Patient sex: M
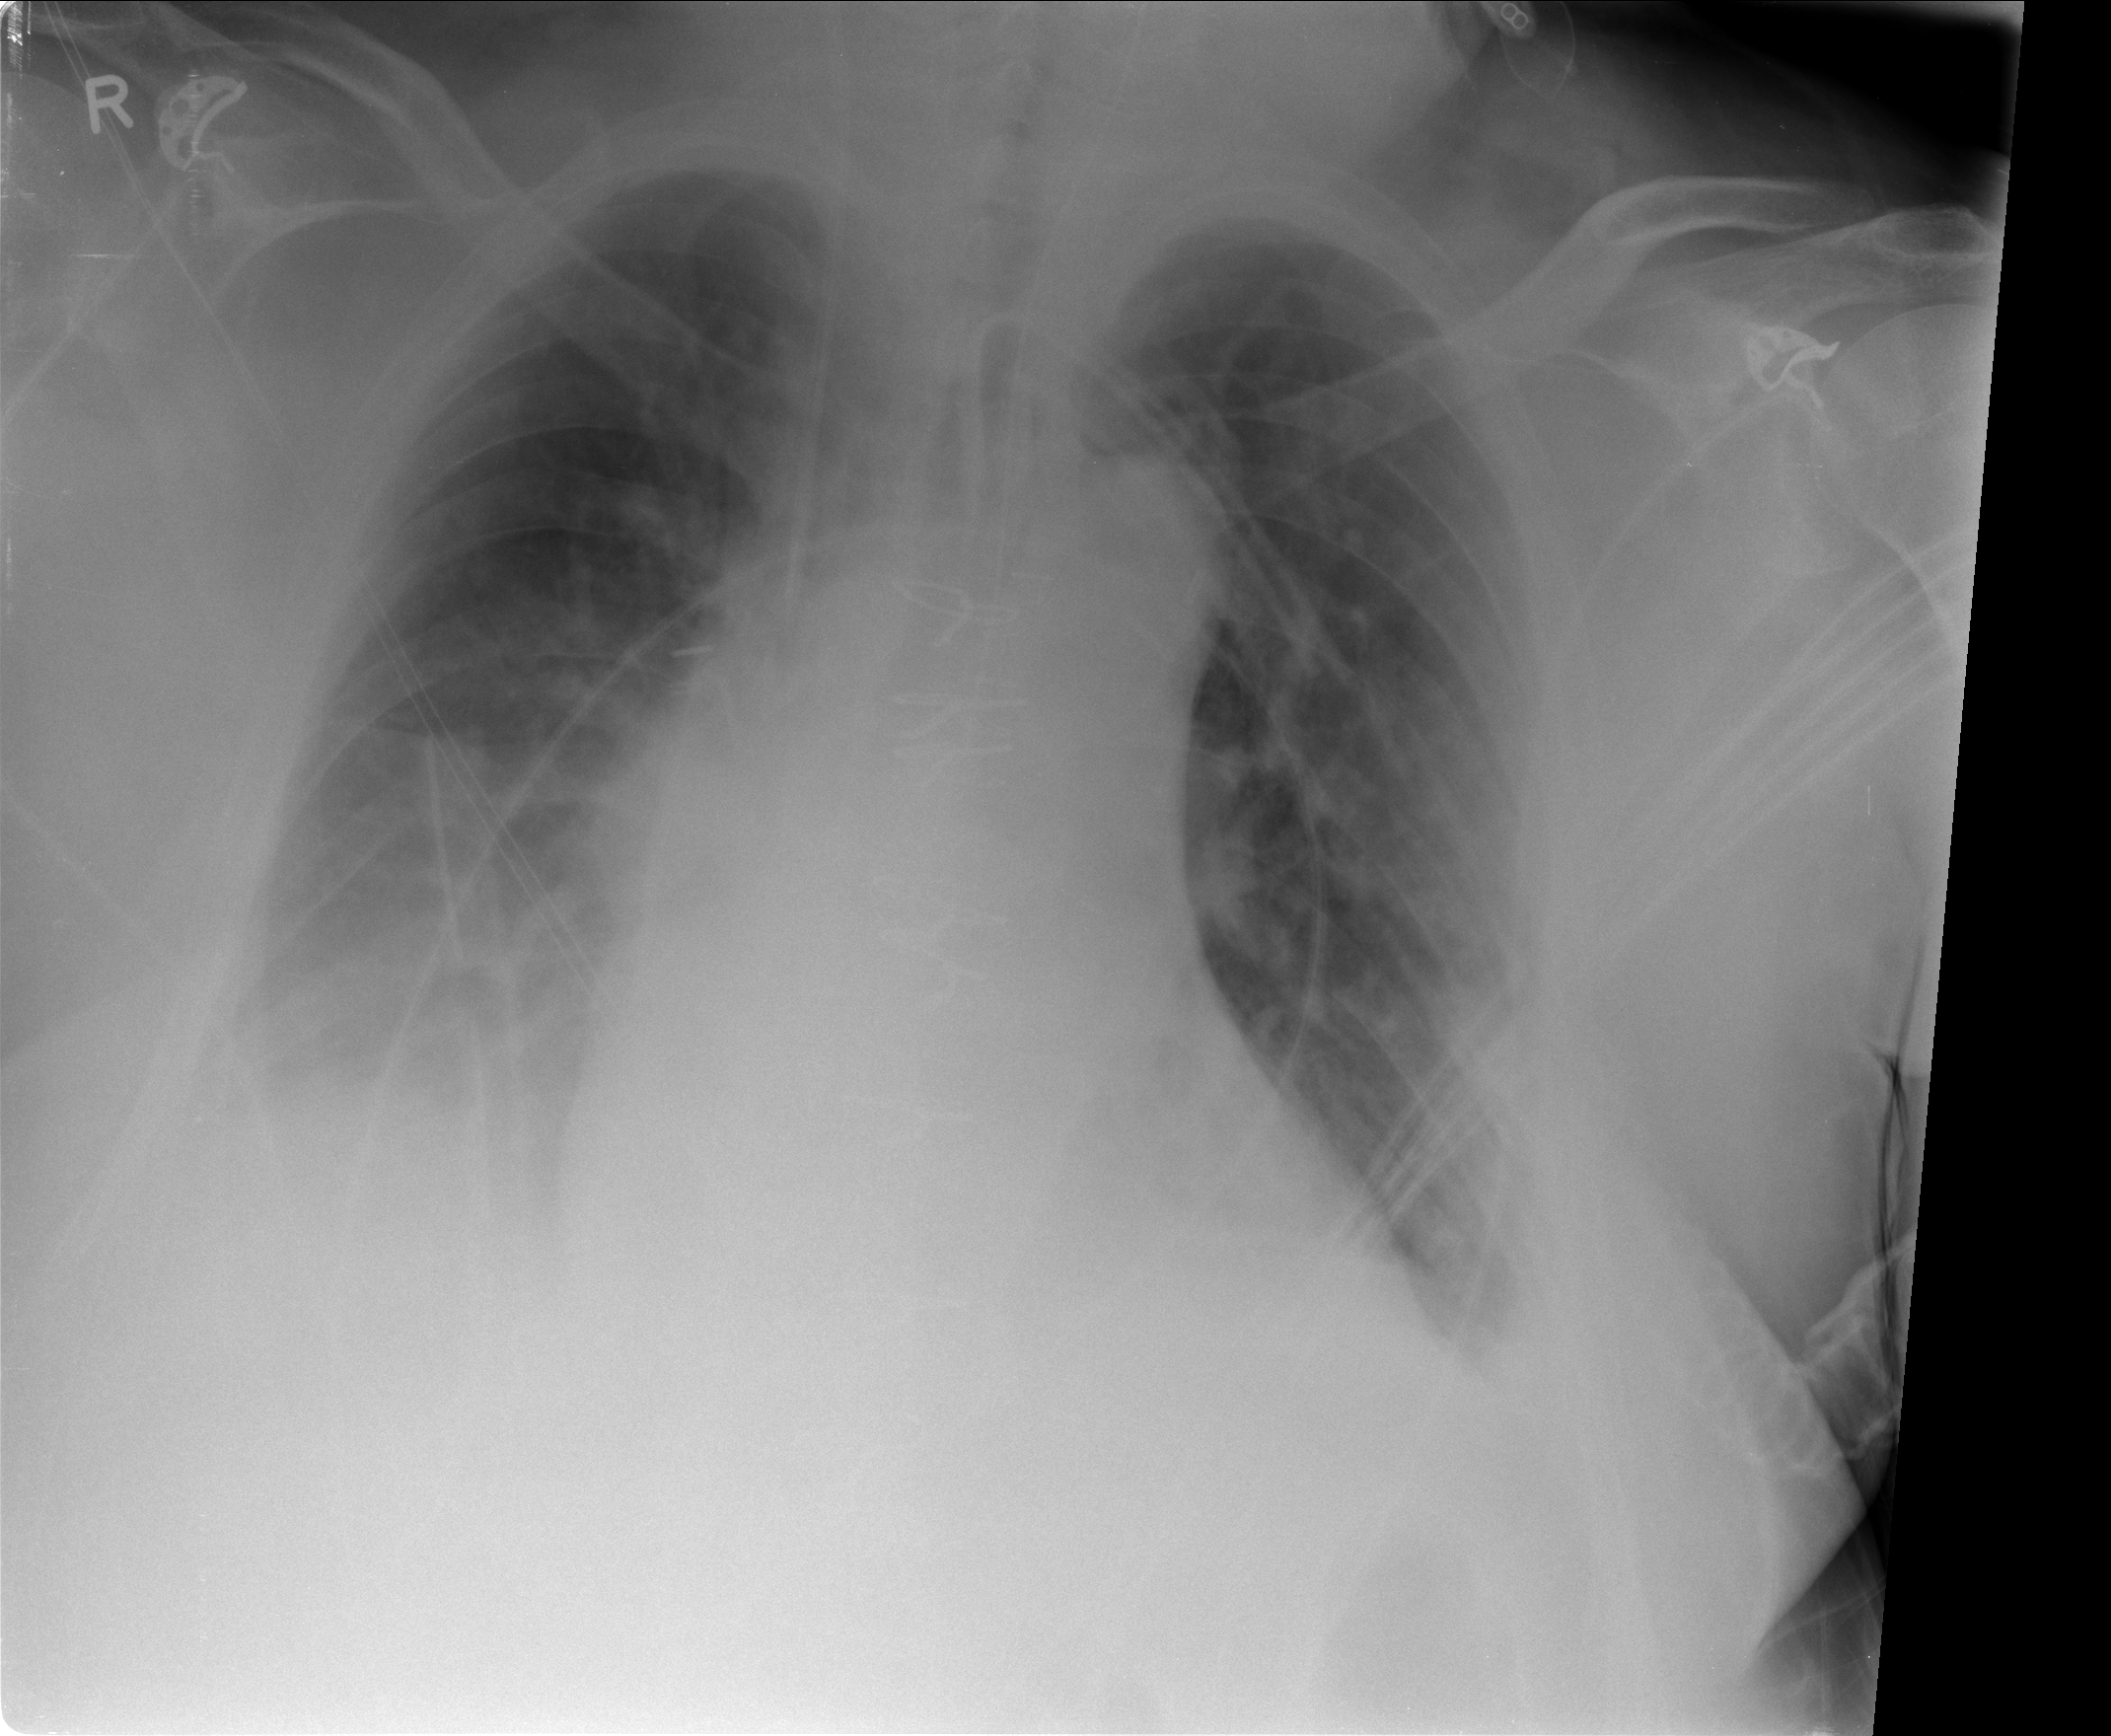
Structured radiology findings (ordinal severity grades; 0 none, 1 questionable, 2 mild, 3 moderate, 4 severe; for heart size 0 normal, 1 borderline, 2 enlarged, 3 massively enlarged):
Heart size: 2
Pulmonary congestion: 2
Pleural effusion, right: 3
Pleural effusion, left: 2
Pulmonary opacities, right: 0
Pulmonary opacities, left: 0
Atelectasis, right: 2
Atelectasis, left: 2